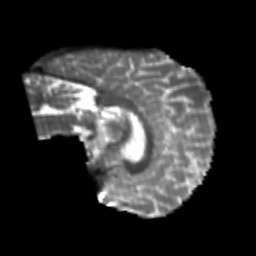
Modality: T2w
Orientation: sagittal
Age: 26
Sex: male
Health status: healthy
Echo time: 0.074 s